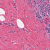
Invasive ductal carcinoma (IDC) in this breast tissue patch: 0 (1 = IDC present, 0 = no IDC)